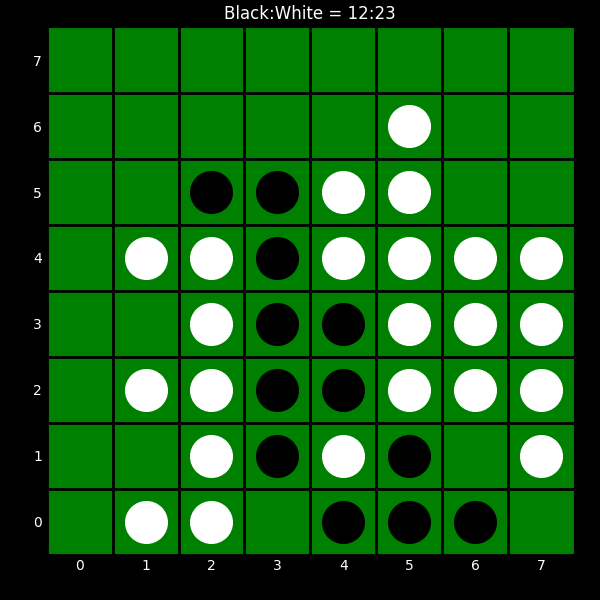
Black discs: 12
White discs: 23